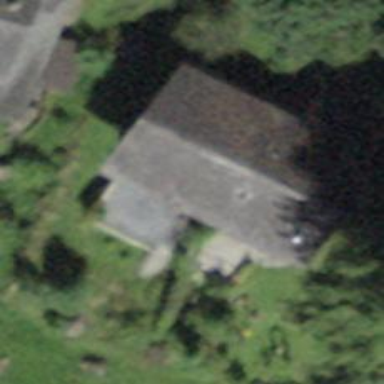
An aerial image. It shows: Semidetached house with gabled roof.